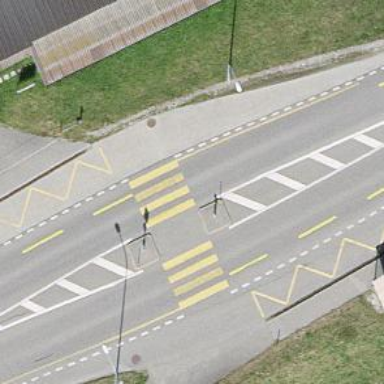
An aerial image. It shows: Zebra crossing with island.